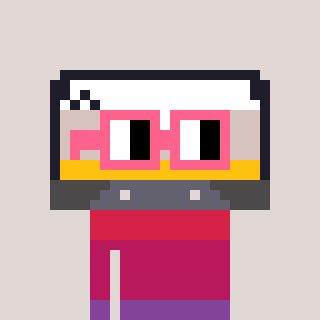
a pixel art character with square pink glasses, a cassette tape-shaped head and a orange-colored body on a warm background